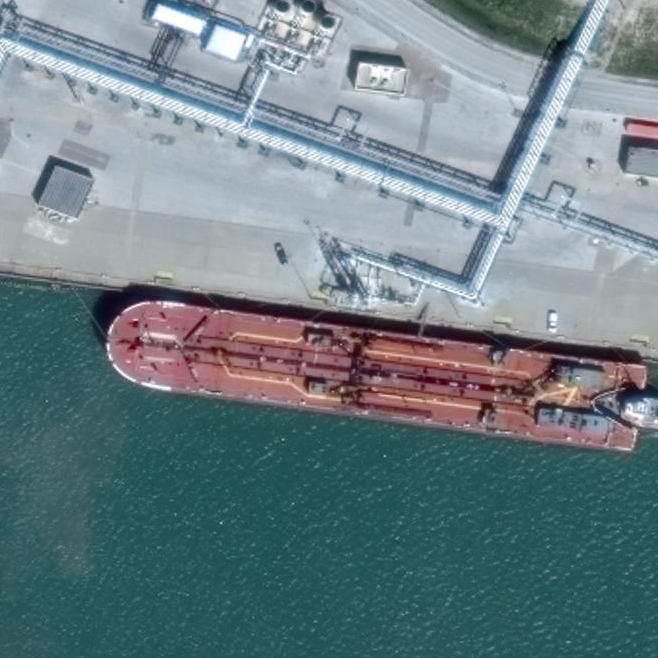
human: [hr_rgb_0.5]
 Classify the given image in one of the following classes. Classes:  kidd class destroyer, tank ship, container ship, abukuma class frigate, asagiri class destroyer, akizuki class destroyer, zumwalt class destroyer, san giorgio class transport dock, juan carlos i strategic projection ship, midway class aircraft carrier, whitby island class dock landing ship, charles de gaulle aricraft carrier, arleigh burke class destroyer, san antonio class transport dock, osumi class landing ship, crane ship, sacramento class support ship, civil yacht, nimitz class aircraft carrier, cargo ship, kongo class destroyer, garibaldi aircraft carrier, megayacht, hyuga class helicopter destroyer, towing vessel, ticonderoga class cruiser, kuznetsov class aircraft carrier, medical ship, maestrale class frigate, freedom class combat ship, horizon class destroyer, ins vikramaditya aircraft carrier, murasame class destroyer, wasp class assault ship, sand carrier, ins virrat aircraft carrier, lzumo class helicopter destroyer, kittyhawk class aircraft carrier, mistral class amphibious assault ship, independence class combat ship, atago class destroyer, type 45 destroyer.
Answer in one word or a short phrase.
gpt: Tank ship